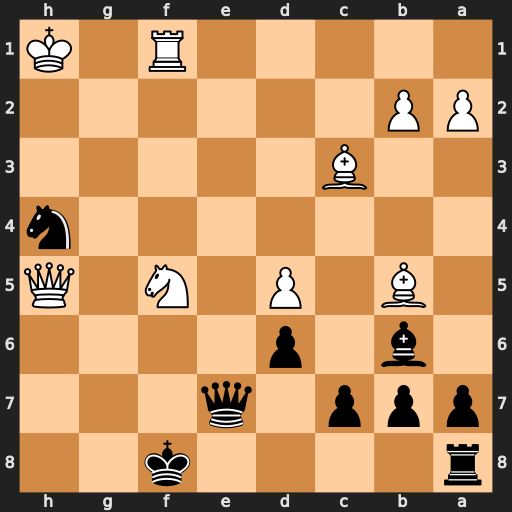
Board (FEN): r4k2/ppp1q3/1b1p4/1B1P1N1Q/7n/2B5/PP6/5R1K
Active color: b
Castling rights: -
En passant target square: -
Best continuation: Qe4+ Rf3 Qxf3+ Qxf3 Nxf3